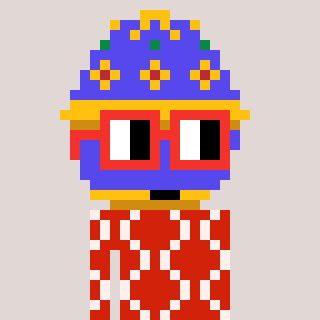
a pixel art character with square red glasses, a faberge-shaped head and a red-colored body on a warm background